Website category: sports
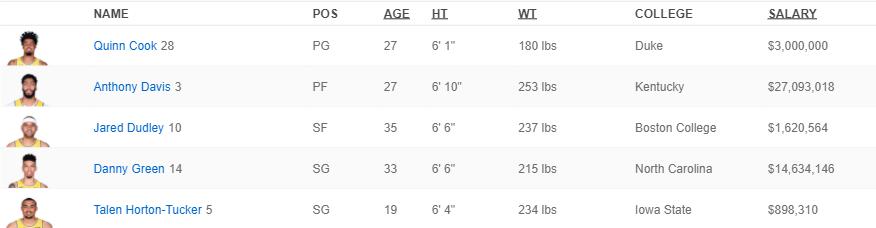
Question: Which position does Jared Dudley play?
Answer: SF

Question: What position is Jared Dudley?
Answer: SF

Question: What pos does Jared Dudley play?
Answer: SF

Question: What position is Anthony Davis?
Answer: PF

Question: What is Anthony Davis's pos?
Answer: PF

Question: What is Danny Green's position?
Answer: SG

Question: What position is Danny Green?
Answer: SG

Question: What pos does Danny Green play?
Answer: SG

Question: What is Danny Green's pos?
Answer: SG

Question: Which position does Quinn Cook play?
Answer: PG

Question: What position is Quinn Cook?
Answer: PG

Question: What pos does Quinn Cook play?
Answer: PG

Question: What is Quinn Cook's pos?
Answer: PG

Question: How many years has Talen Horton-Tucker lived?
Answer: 19

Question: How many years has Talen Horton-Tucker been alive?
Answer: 19

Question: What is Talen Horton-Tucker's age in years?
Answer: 19

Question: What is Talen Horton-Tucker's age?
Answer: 19

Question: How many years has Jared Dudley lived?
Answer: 35

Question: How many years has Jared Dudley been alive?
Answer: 35

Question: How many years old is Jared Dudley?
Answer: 35

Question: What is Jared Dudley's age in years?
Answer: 35

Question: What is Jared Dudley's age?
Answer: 35

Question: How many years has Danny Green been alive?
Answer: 33

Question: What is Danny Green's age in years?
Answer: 33

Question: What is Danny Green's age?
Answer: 33

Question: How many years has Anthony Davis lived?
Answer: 27

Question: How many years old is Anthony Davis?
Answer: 27

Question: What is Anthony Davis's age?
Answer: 27

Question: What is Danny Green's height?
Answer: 6' 6"

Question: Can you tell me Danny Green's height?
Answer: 6' 6"

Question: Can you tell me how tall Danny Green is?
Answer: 6' 6"

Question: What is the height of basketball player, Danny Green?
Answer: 6' 6"

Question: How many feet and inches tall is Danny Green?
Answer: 6' 6"

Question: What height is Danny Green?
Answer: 6' 6"

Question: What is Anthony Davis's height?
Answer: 6' 10"

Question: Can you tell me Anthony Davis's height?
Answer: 6' 10"

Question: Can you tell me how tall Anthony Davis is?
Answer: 6' 10"

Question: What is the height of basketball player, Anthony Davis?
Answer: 6' 10"

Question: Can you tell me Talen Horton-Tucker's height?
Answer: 6' 4"

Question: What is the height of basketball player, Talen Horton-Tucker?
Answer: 6' 4"

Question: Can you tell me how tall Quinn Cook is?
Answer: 6' 1"

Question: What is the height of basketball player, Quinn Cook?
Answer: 6' 1"

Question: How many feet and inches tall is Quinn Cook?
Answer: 6' 1"

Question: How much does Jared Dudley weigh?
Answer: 237 lbs

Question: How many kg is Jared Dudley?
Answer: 237 lbs

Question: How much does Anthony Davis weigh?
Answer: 253 lbs

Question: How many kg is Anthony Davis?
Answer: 253 lbs

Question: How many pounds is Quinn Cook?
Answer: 180 lbs

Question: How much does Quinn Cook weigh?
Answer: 180 lbs

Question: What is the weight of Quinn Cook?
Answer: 180 lbs

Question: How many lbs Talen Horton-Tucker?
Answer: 234 lbs

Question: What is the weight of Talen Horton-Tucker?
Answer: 234 lbs

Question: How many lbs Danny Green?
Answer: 215 lbs

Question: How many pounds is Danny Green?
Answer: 215 lbs

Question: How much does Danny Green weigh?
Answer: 215 lbs

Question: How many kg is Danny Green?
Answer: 215 lbs

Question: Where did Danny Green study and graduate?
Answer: North Carolina

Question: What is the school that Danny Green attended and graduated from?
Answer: North Carolina

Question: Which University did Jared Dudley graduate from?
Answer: Boston College

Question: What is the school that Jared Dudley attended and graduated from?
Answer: Boston College

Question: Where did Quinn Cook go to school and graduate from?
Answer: Duke

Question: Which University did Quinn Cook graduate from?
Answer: Duke

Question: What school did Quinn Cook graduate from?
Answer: Duke

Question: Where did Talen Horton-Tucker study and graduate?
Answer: Iowa State